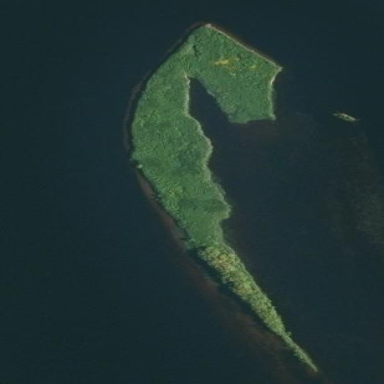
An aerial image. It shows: Islet covered with forest.